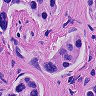
Metastatic tissue present: yes